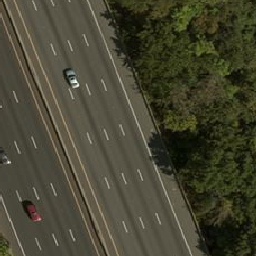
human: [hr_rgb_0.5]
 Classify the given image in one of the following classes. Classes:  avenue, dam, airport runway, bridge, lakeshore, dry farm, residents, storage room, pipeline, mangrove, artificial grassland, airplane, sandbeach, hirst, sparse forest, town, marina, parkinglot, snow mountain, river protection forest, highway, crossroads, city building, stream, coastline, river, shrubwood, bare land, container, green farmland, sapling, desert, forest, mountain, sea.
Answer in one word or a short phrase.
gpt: highway